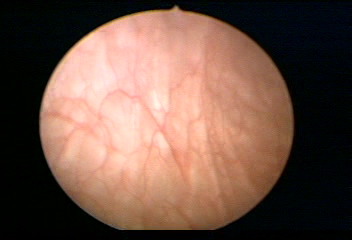
Modality: WLC
Class: Normal mucosa
Bladder cancer association: No